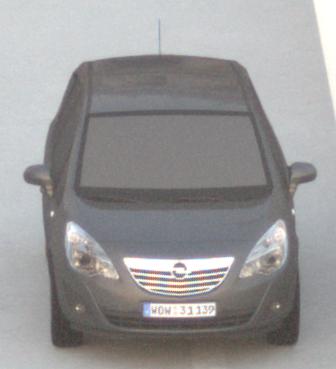
Make: Opel
Model: Meriva 1.4
Detailed model: Meriva (B)
Model produced from: 2010/05
Model produced until: 2013/11
Doors: 5
Color: gray
Road condition: dry road
Daytime: dawn
Contrast: low contrast